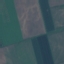
Land use / land cover: AnnualCrop